Field crop: tomato
Growth stage: 1
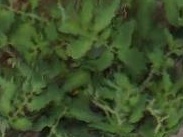
Species: tomato